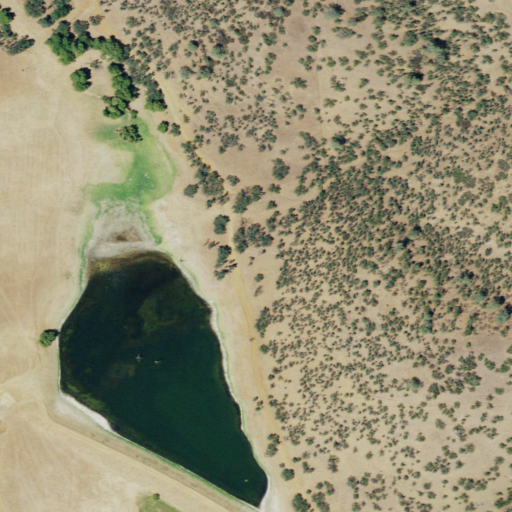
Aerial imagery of valley in California named John Cooper Canyon containing shrub, grassland, open water, and open development